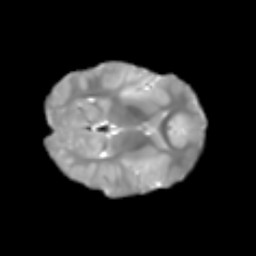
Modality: T2w
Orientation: axial
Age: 6
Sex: male
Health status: healthy